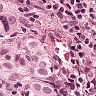
Metastatic tissue present: yes